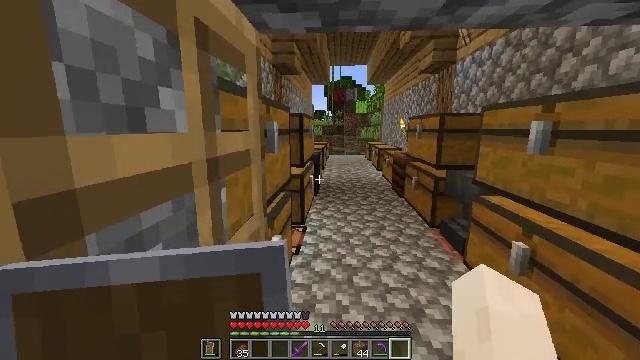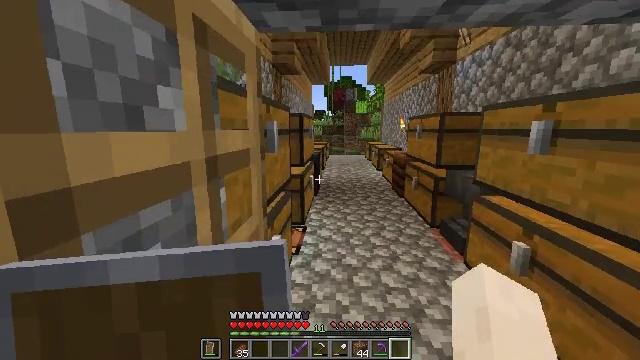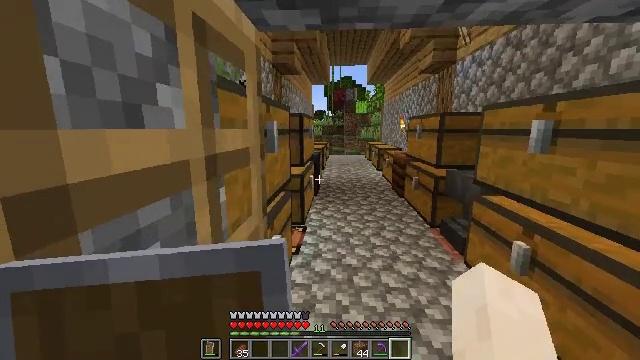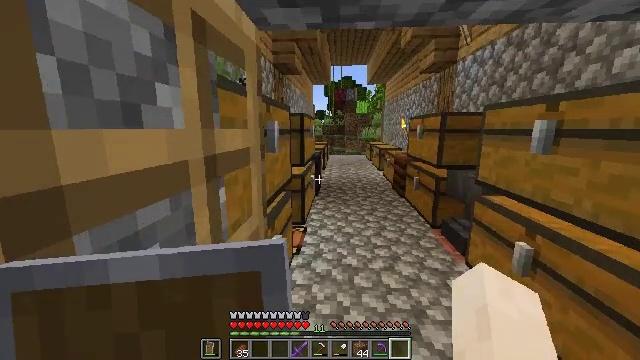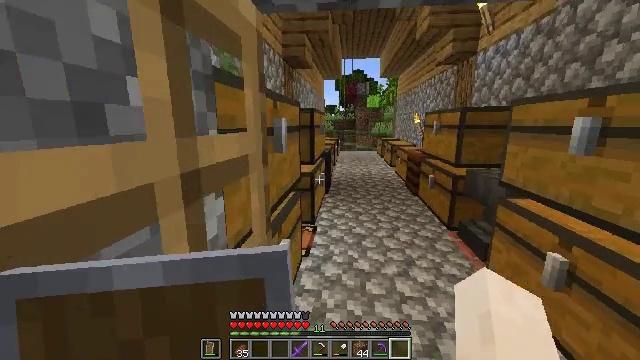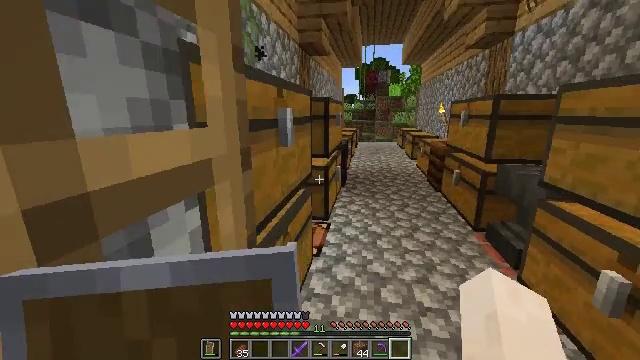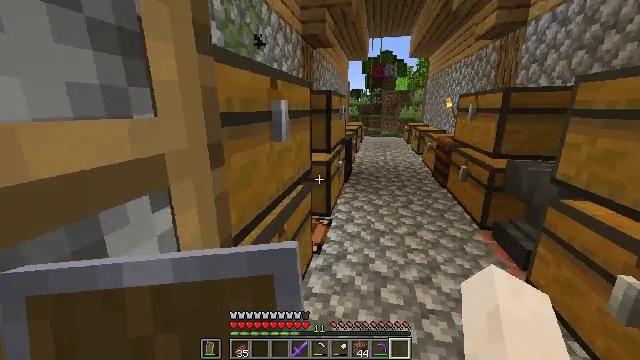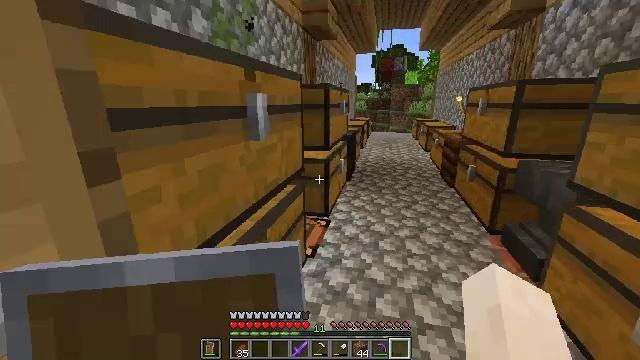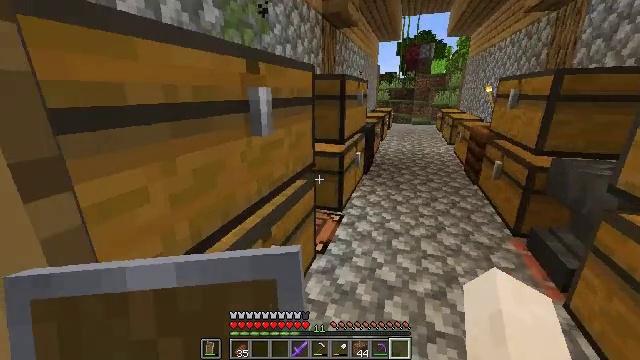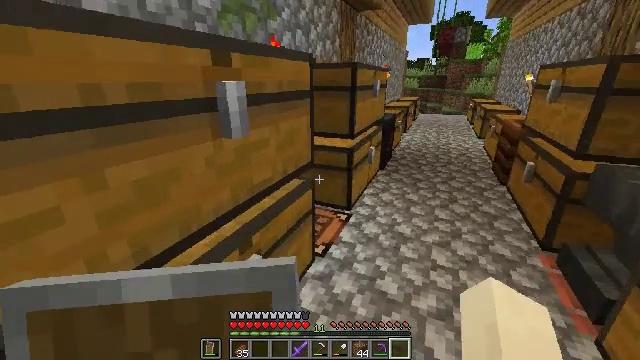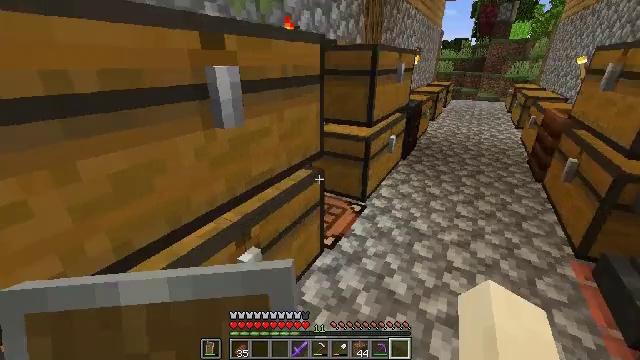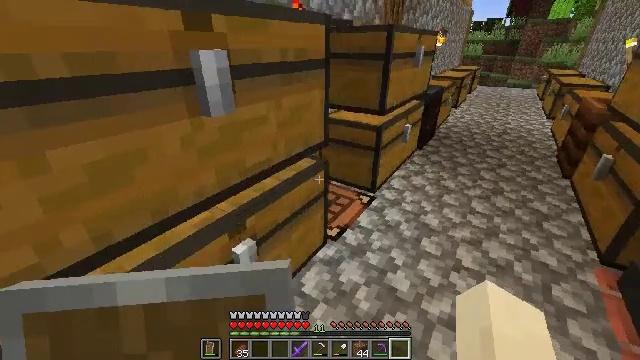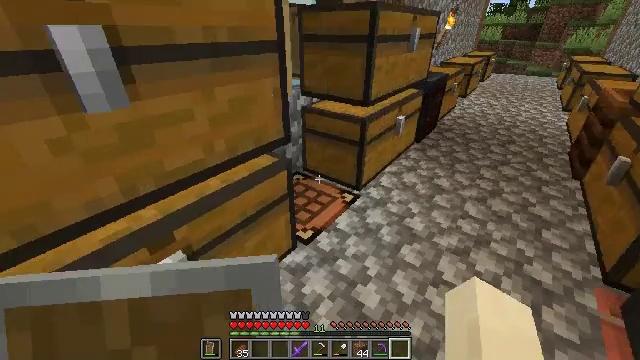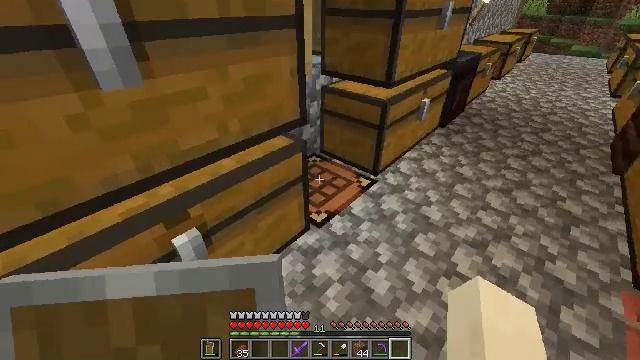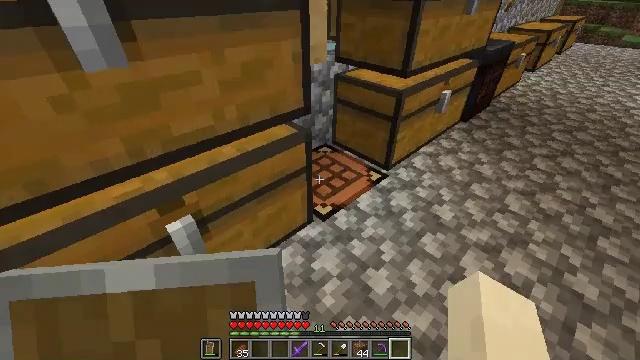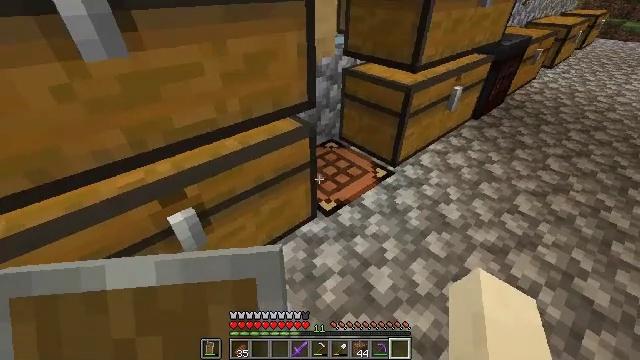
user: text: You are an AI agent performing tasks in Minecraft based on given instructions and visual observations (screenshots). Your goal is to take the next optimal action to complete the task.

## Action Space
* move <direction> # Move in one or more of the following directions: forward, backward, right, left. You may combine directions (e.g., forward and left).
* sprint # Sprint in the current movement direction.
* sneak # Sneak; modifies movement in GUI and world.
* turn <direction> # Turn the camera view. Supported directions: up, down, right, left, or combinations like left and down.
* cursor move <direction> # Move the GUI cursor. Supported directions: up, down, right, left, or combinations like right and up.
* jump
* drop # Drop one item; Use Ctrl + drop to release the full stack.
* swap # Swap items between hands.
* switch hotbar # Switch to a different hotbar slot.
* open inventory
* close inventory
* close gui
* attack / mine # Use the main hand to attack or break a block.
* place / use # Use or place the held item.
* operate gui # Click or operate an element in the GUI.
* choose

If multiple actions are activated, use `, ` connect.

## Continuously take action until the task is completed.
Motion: motion action
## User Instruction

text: Craft a hopper.
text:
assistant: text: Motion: no_op
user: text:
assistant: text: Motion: no_op
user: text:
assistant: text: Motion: move forward
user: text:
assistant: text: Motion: move forward, turn left and down
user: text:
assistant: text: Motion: move forward and move right, turn left and down
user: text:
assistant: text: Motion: move forward and move right, turn left and down
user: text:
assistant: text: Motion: move forward and move right, turn left
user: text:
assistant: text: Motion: move forward and move right, turn left and down
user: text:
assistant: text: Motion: move forward and move right, turn left and down
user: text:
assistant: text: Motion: move forward and move right, turn left and down
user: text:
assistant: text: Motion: move forward and move right, turn left and down
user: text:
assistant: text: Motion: move forward and move right, turn left and down
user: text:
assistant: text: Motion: turn left and down
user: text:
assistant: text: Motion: turn left and down
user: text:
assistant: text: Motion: turn left and down
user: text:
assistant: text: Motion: no_op
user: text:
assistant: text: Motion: no_op
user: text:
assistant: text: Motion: no_op
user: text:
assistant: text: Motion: no_op
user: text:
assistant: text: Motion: no_op
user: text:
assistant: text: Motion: use / place
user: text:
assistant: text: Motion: use / place
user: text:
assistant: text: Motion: use / place
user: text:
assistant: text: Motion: no_op
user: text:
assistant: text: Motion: no_op
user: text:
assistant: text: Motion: no_op
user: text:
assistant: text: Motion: no_op
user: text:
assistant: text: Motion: no_op
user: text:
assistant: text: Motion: no_op
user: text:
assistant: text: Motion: no_op